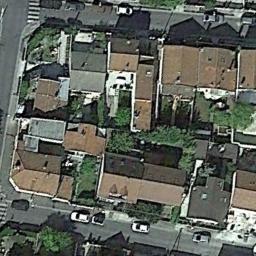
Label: dense_residential